Field crop: maize
Growth stage: 2
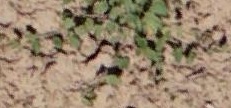
Species: convolvulus